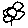
Label: flower